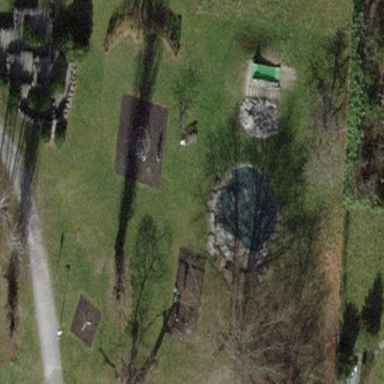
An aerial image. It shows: Playground area for leisure land.